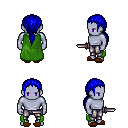
a pixel art fantasy rpg character, male body template, dark elf, purple skin, green cape, metal pants, blue ponytail hairstyle, brown slippers, dagger, four views (front, back, left, right), 2x2 character sprite sheet, small pixel art, hard edges, no anti-aliasing